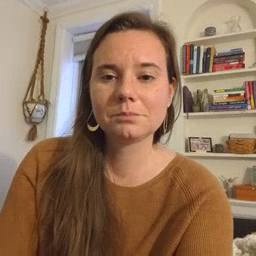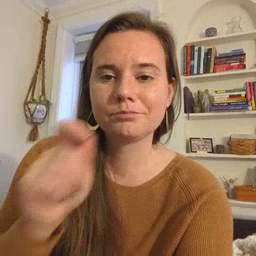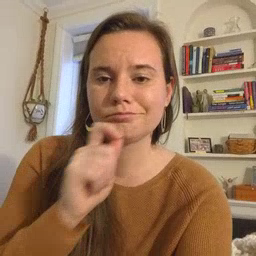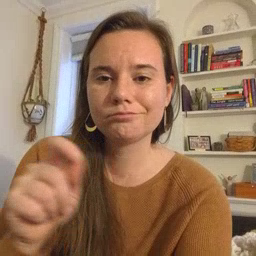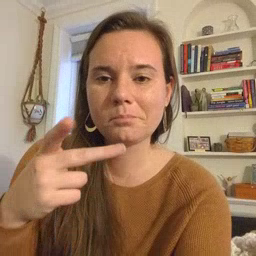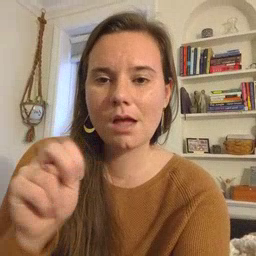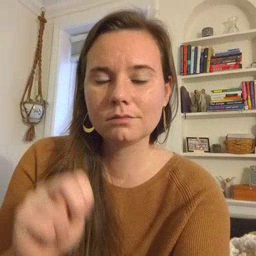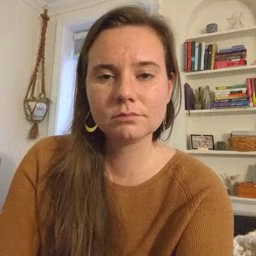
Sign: pen